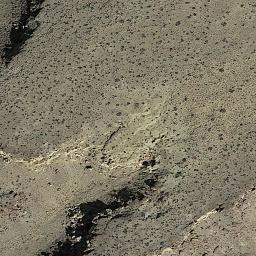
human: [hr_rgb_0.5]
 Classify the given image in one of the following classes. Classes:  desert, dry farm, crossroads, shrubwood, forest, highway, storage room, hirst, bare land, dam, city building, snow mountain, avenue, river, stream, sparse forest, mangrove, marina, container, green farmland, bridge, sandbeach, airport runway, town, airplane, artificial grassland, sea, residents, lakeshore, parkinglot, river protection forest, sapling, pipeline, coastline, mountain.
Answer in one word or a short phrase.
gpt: bare land